Interaction volume radius: 5 \u00c5
Interaction volume height: 30 \u00c5
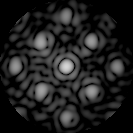
Disorder parameter: 0.2428